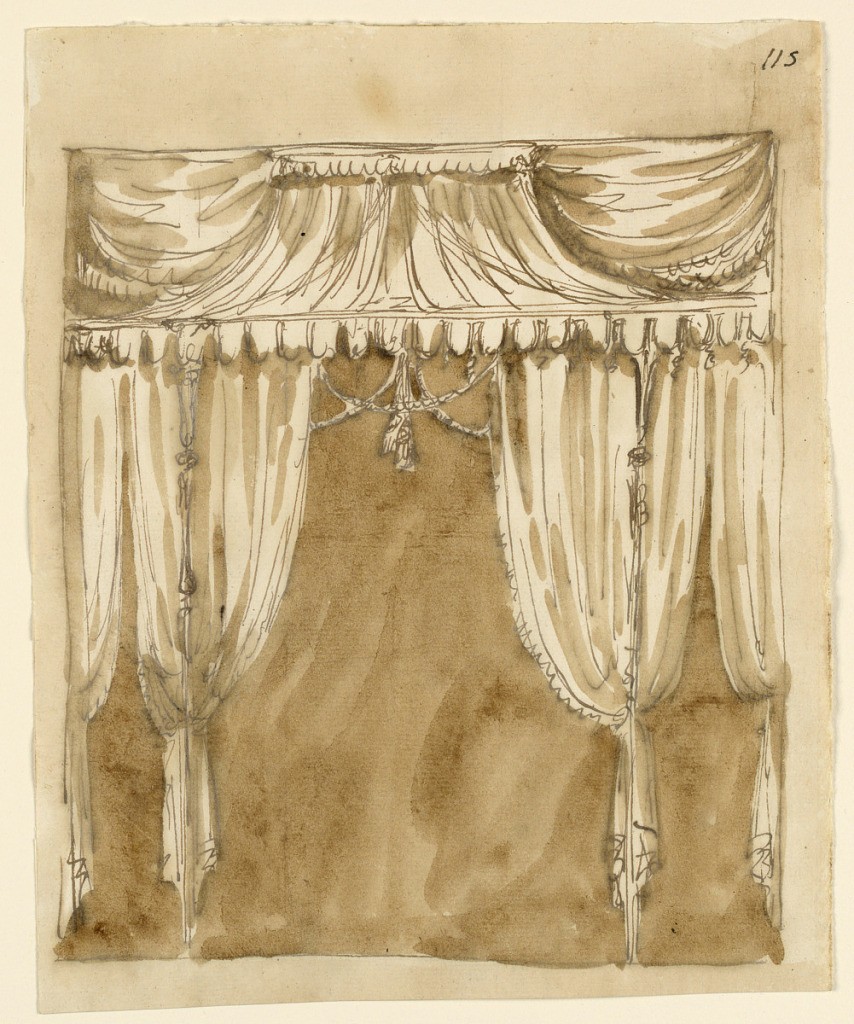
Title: Design for a Bedroom Alcove
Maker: Giuseppe Barberi, Italian, 1746–1809
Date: ca. 1790
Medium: Pen and brown ink, brush and brown wash on off-white laid paper, lined
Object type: Drawing
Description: The tripartite entrance into a tent which is supported by two posts. The frieze behind the roof which has the shape of a base, is decorated with a drapery. Above, in the center of the main opening, are cords and two tassels. Usual background.